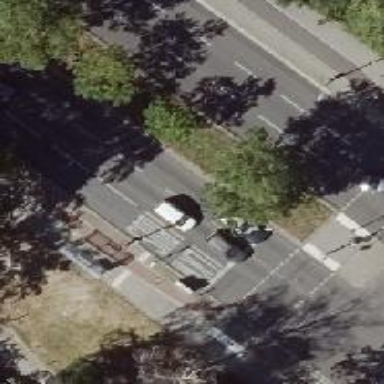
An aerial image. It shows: Road with traffic signals.